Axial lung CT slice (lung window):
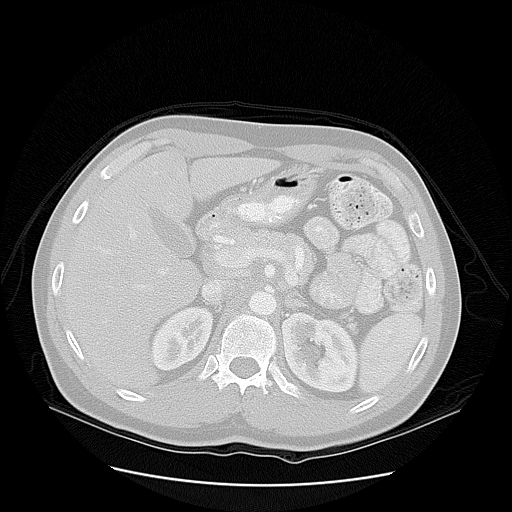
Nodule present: no